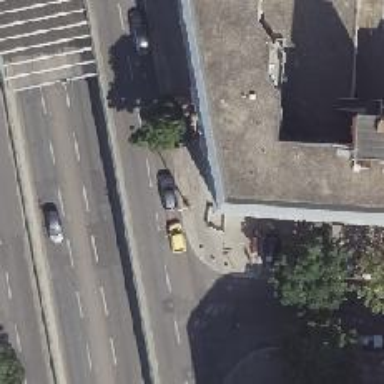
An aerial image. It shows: Sidewalk along the footway.